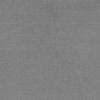
Label: dusty